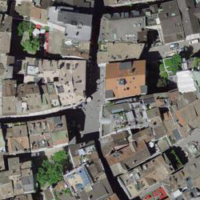
EUNIS habitat code: 54
Species observed at this site:
Tachymarptis melba